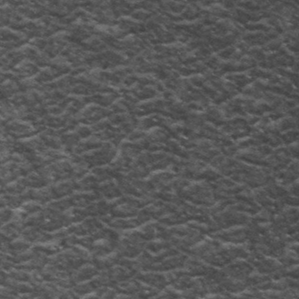
Label: frost